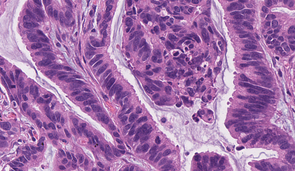
Tumor epithelial tissue: yes
Tumor-associated stroma tissue: yes
Normal tissue: no